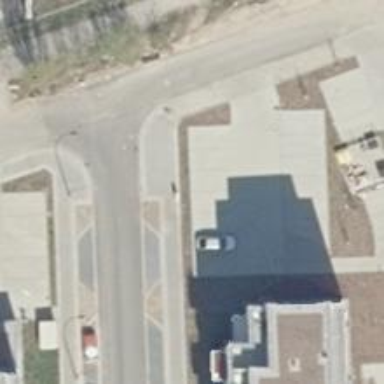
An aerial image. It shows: Street side parking area.